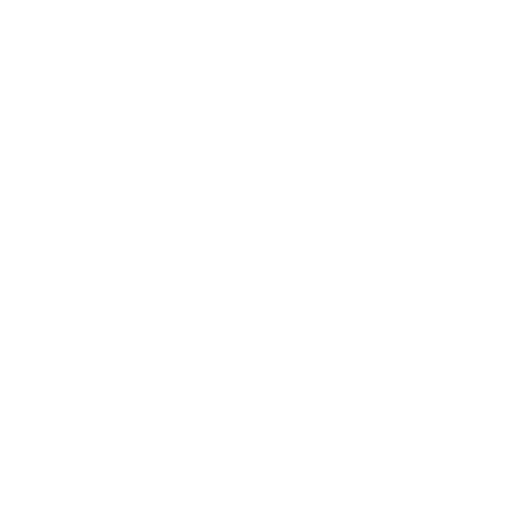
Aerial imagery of ridge(s) in Nevada named Split Ridge containing evergreen forest and shrub